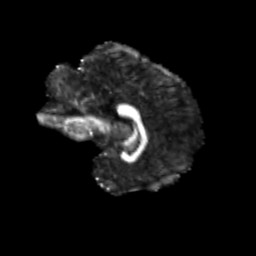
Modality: FA
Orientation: sagittal
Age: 20
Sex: female
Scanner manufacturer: siemens
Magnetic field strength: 3 T
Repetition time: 3.5 s
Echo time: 0.113 s